Aerial crown-view tile of a tropical tree (Barro Colorado Island, Panama), acquired 20240918:
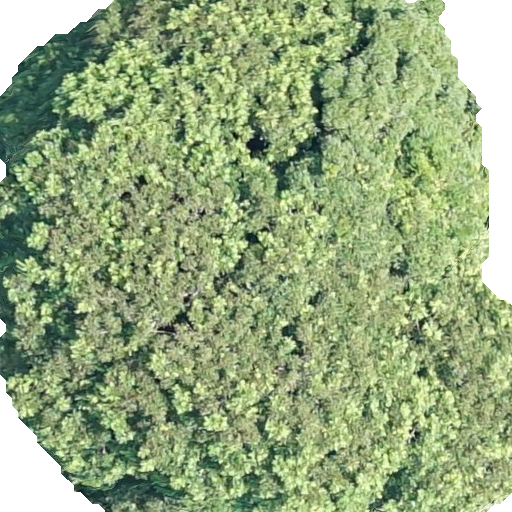
Species: Dipteryx oleifera
GBIF accepted scientific name: Dipteryx oleifera
Crown area: 410.071 m²